Question: I've got this:
'''
var lDate = document.getElementById('txtLeaveDate');
var rDate = document.getElementById('txtReturnedDate');
'''
Err...javascript so how do I assign the value of txtLeaveDate to a date variable
I tried:
'var myDate = new Date(lDate.value);'
But this assigns some long value....
I can do it if I try:
'''
var today = new Date();
var day2 = new Date();
day2.setDate(today.getDate() + 30);
'''
But the issue is I need to get the date from txtLeaveDate not by a date variable
# edit complete code
'''
var theLDate = new Date(lDate.value);
var theRDate = new Date(rDate.value);
//check if return date is a sunday, if it is no need
//to do anything,
//else make it a sunday
while (theRDate.getDay() != 0)
theRDate.setDate(theRDate.getDate() + 1);
//at this point RDate is a sunday...
while(theLDate.valueOf() <= theRDate.valueOf())
{
if(theLDate.getDay() == 0)
{ //sunday
var li = document.createElement('li');
li.setAttribute('id', ['liID' + count]);
var month = theLDate.getMonth();
var day = theLDate.getDate();
var year = theLDate.getFullYear();
var theDay = month + '/' + day + '/' + year + ' (Sunday)';
li.innerHTML = theDay;
ul.appendChild(li);
}
theLDate.setDate(theLDate.getDate() + 1);
count++;
}
'''
But when I pick 2 dates in my calendar like so:

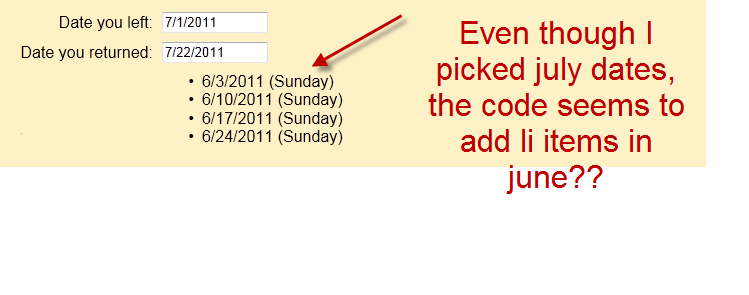
Answer: > if I try that and say 'alert(theLDate.valueOf());' it returns
'1309924800000'
That's because that the value of a Date object, measured in milliseconds since 1/1/1970 00:00:00, in this case corresponding to Wed Jul 6 04:00:00 2011 UTC.
Try using '.toString()' instead and you'll see the corresponding date in a human readable format.
The problem with your dates appearing to be in June is because the 'getMonth()' function for odd reasons returns the month <URL>.